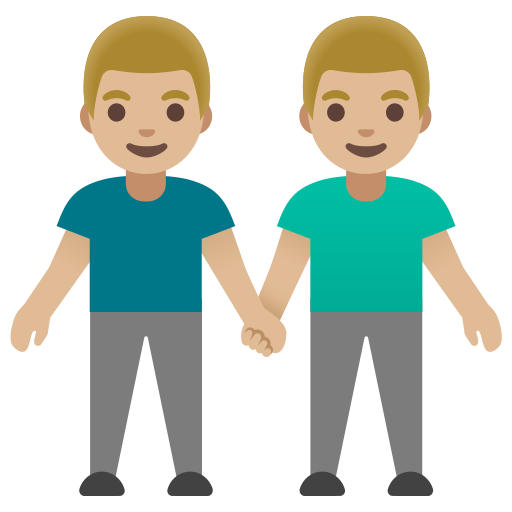
Emoji: 👬🏼